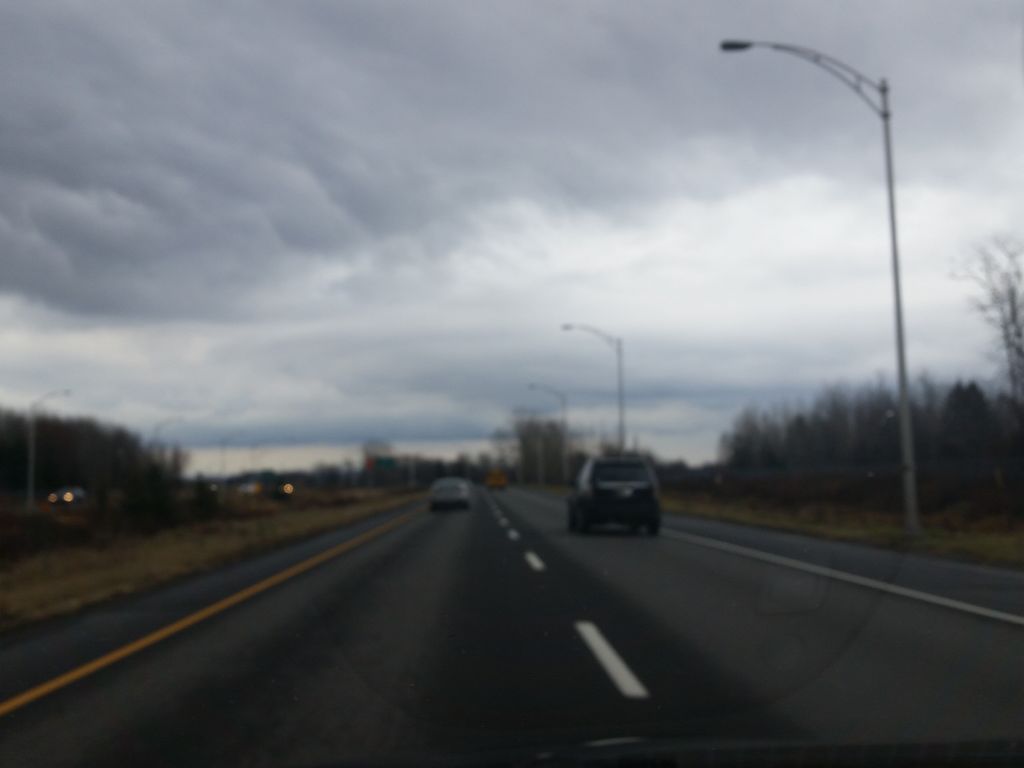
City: quebec_city